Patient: sex M, age 80
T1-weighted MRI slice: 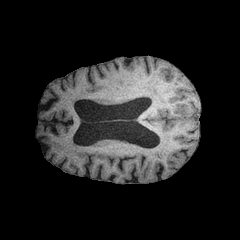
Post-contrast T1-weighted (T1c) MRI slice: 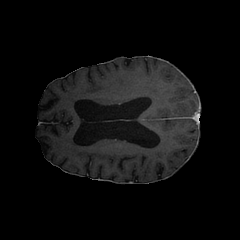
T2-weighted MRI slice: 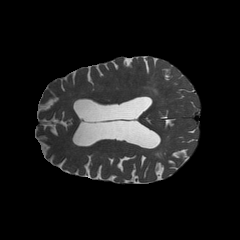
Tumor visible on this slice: no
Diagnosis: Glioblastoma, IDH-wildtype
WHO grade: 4